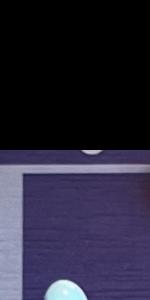
Label: Empty